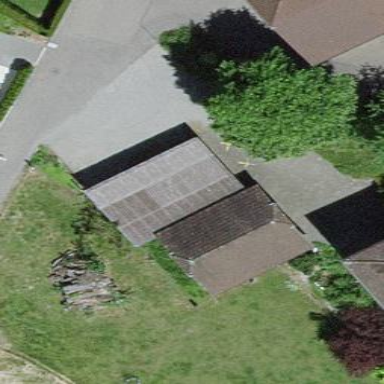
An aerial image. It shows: Garage.